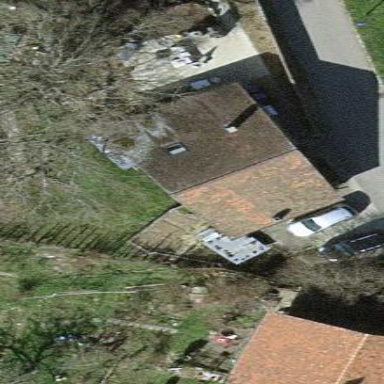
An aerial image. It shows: Simple and straightforward house.